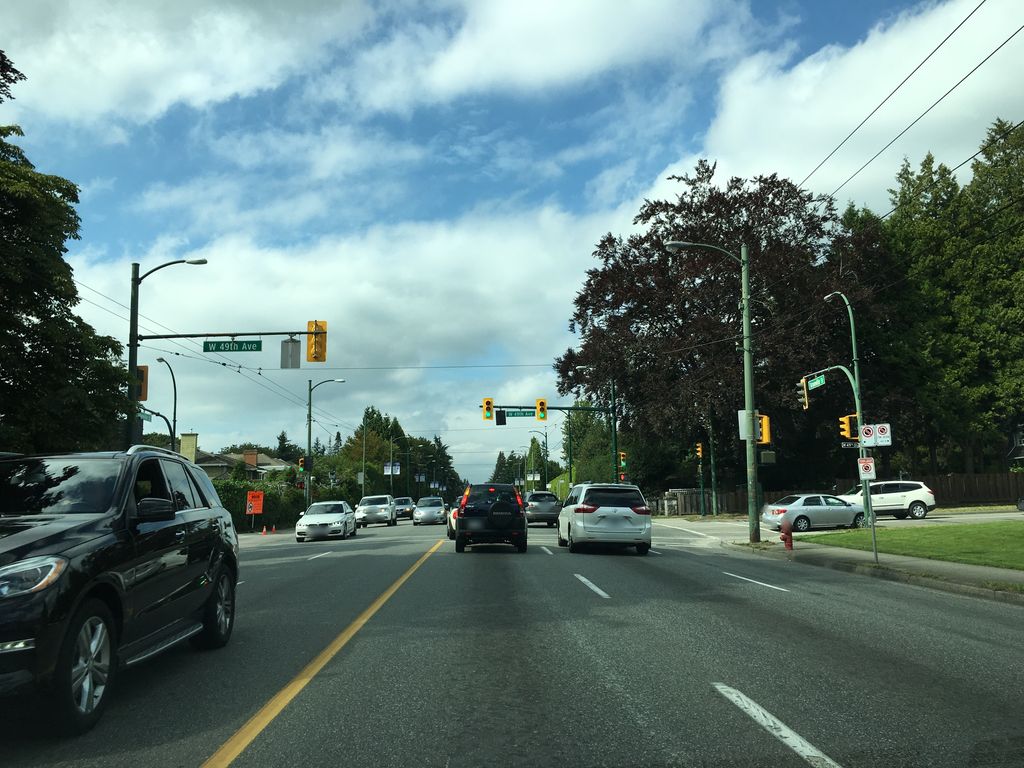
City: vancouver